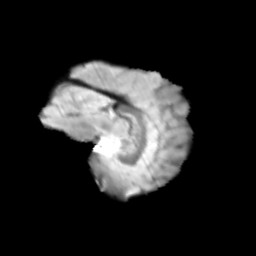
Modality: T2w
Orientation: sagittal
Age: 12
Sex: female
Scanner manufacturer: siemens
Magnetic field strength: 3 T
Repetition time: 3.8 s
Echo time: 0.07 s